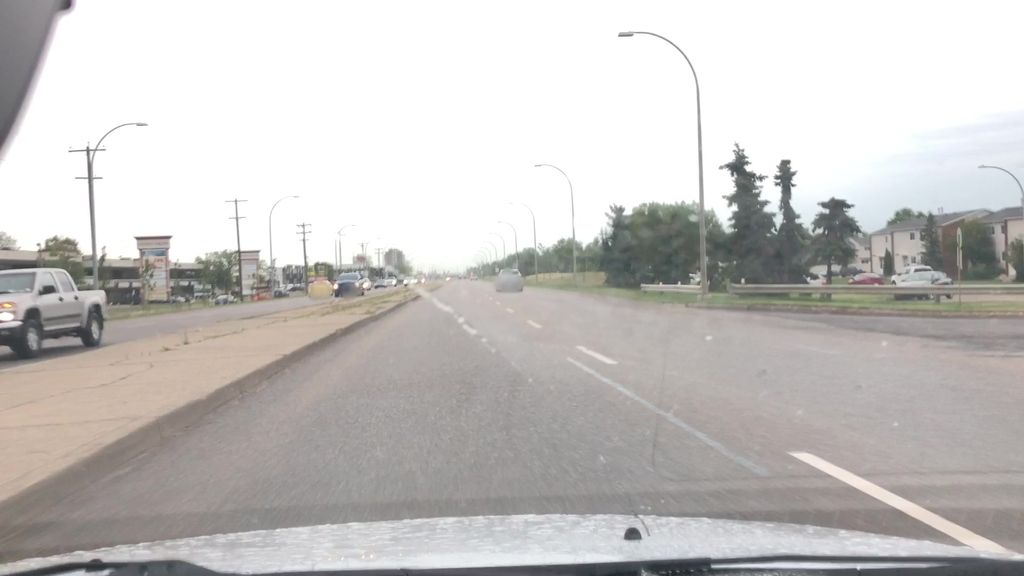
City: edmonton